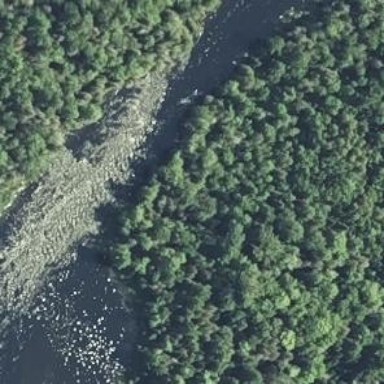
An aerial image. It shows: Scene featuring rapids in waterway.